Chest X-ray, AP view. Patient: 27 years old, sex M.
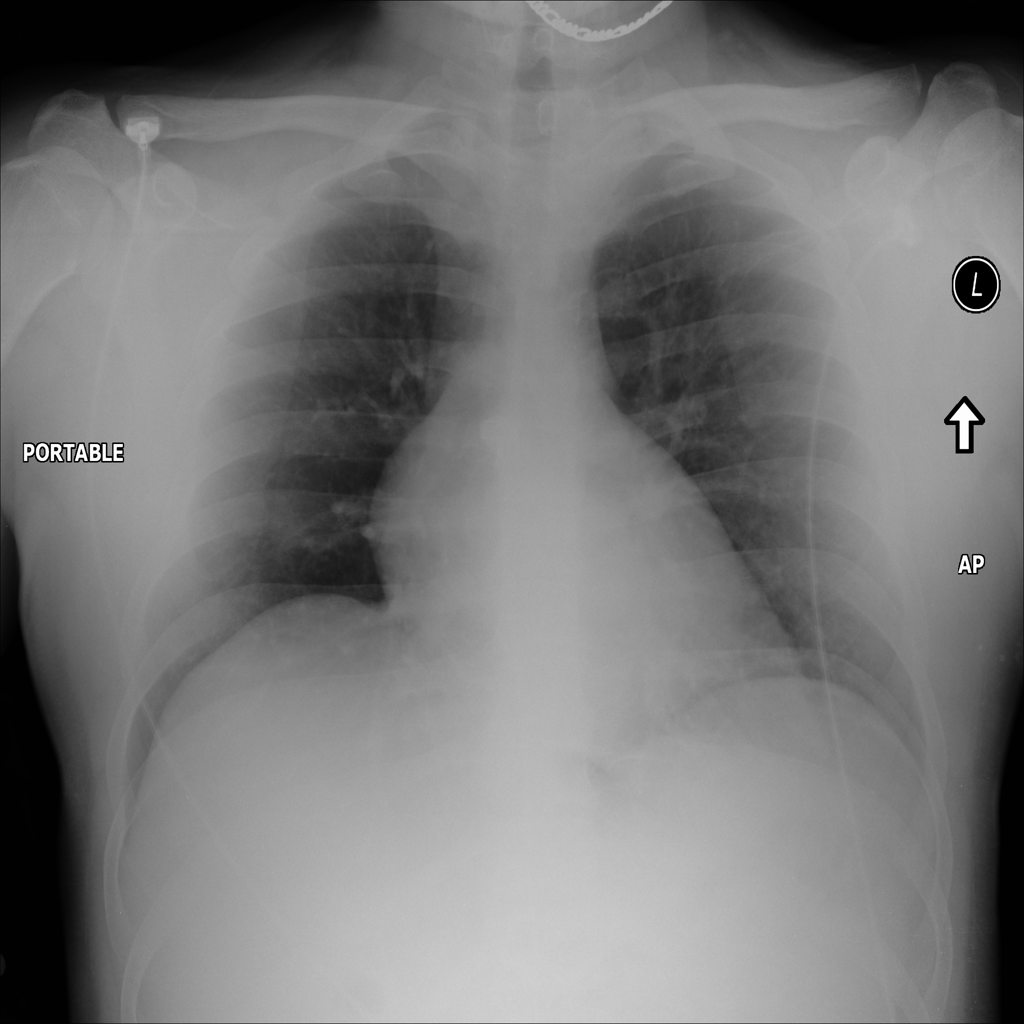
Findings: No Finding